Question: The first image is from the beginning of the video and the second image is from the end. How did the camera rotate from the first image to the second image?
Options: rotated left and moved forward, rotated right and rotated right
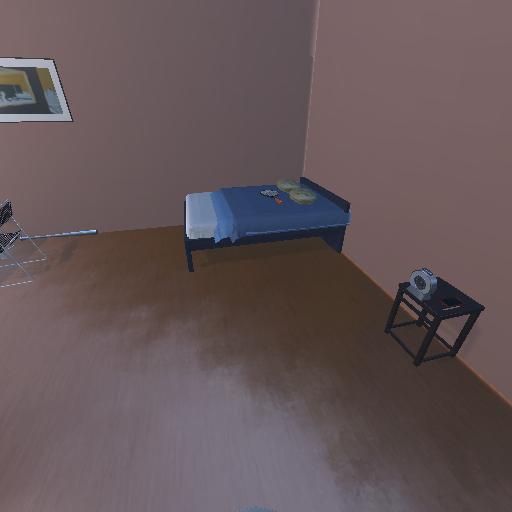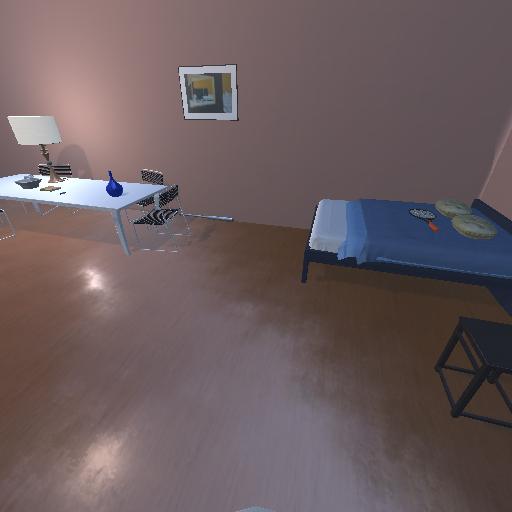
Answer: rotated left and moved forward